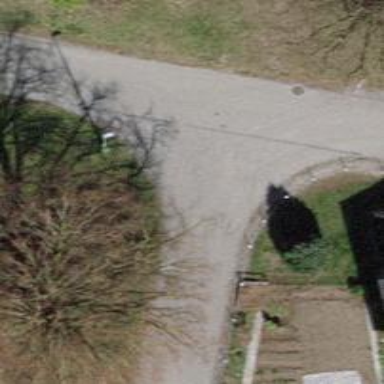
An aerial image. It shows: Unclassified road with asphalt surface.